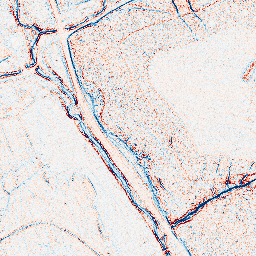
Category: edge_preserving
Decomposition family: anisotropic_diffusion
Decomposition parameters: iterations: 5
kappa: 10
gamma: 0.05
Upsampling method: bicubic
Upsampling parameters: scale: 8
Upsampling scale: 8